Field crop: maize
Growth stage: 2
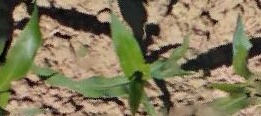
Species: maize